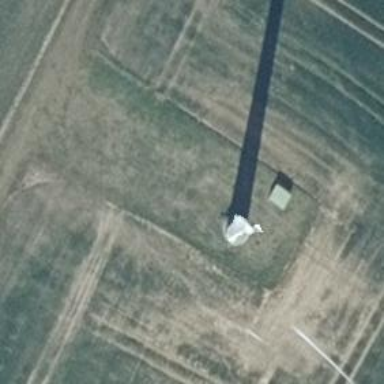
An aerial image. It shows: Wind generator is in the picture.